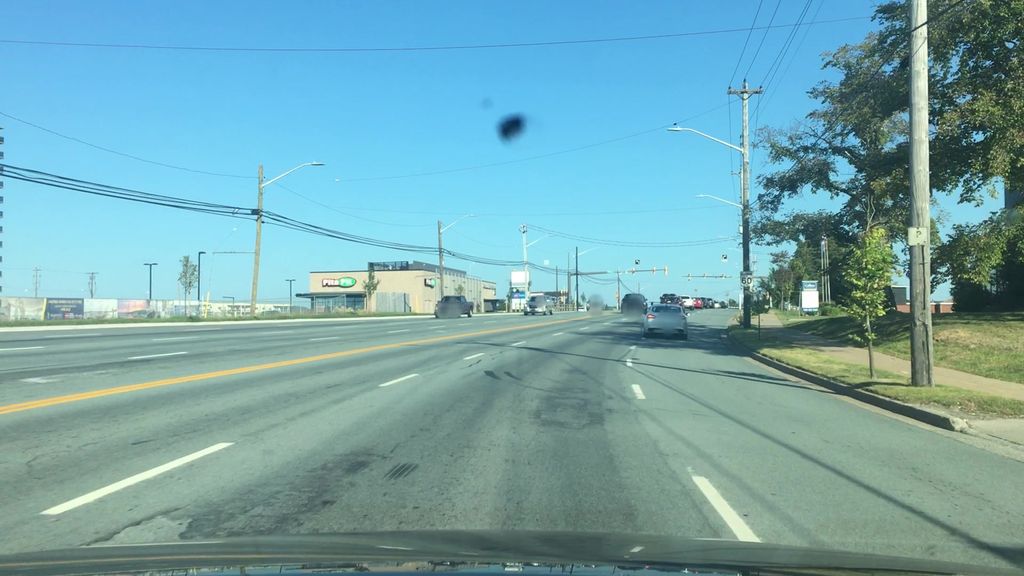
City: halifax